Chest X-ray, PA view. Patient: 47 years old, sex F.
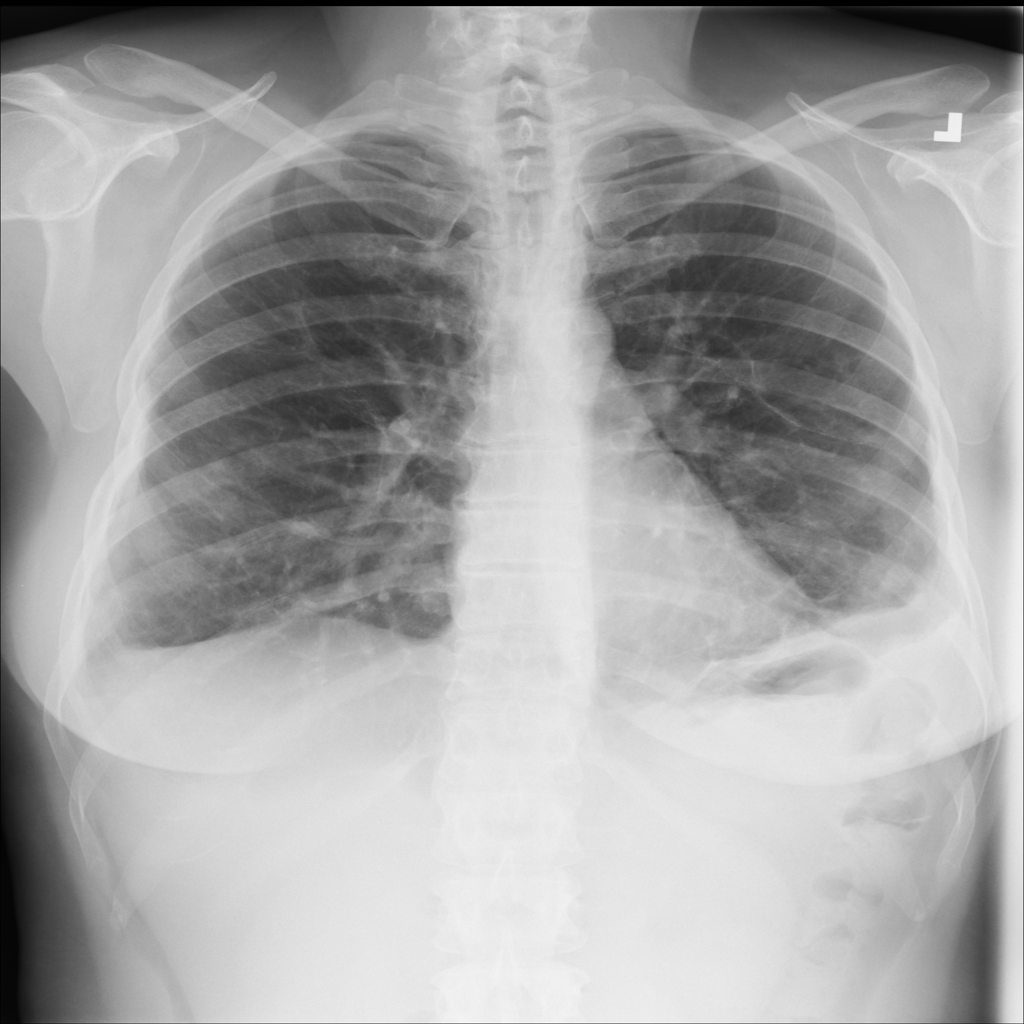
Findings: No Finding